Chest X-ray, PA view. Patient: 29 years old, sex M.
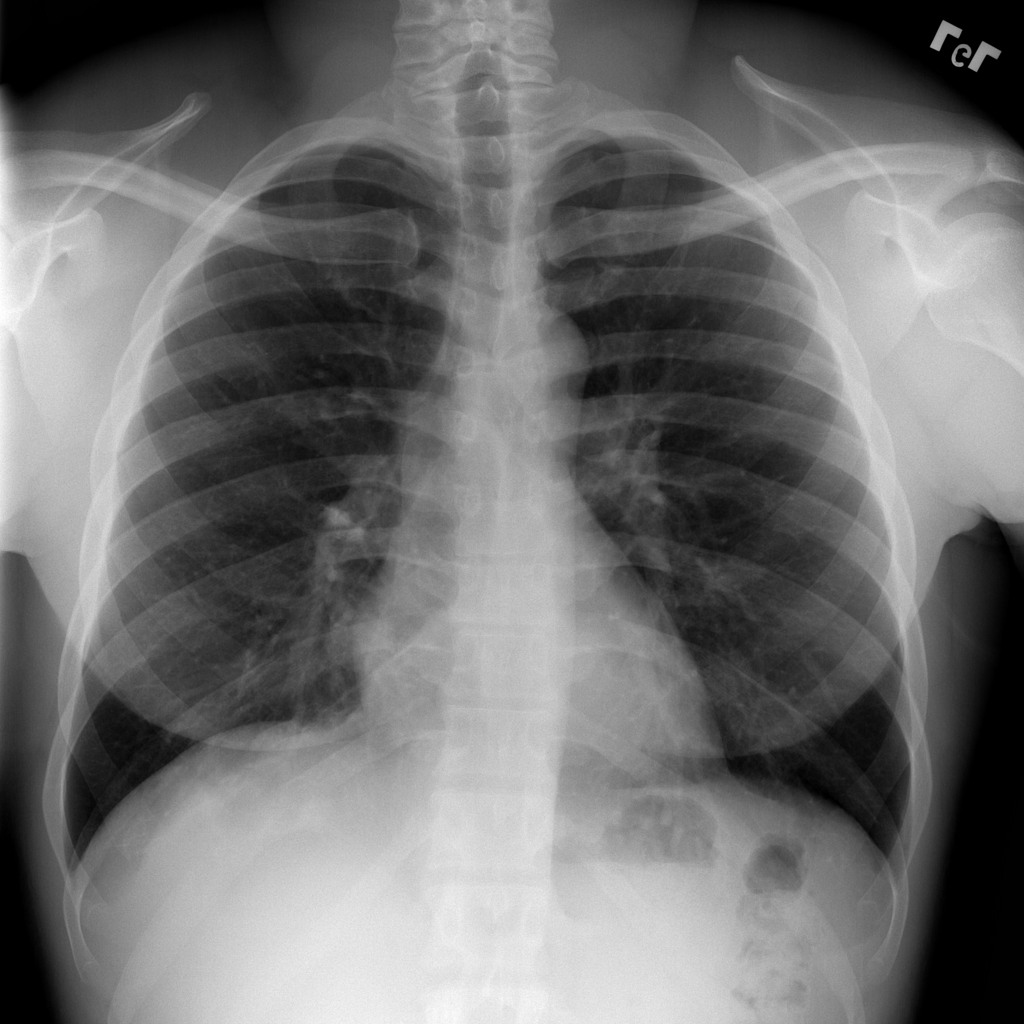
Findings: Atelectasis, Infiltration